Question: '''
echo "<table>";
for ($x=0; $x<=count
($arr['chart_data']); $x++) {
echo "<tr>
";
foreach($arr['chart_data'][$x] as $key=>$val)
{
echo "<td align='center;' style='color:white;'>". $val . "</td>
";
}
echo "</tr>
";
}
echo "</table>
";
'''

I want to show only the first 4 fields in the table. I am decoding a multidimensional array in php. I
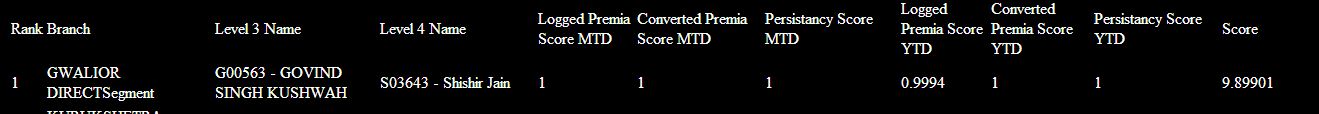
Answer: Try like
'''
$cnt = 0;
foreach($arr['chart_data'][$x] as $key=>$val) {
if($cnt++ < 4) {
echo "<td align='center;' style='color:white;'>". $val . "</td>
";
} else {
break;
}
}
'''